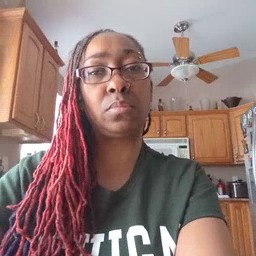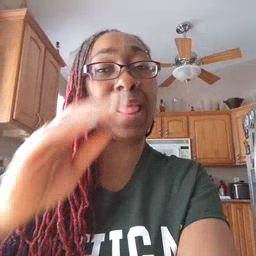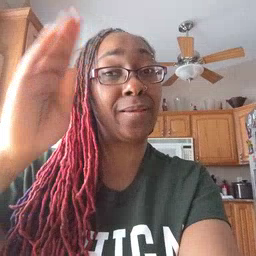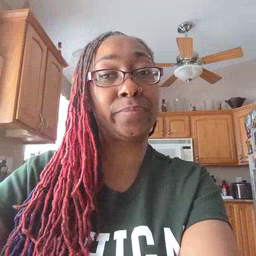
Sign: hello